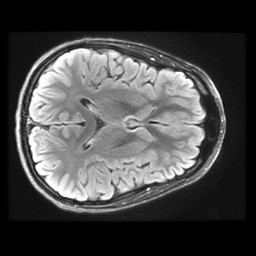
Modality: FLAIR
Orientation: axial
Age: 21
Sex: female
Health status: healthy
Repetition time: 12 s
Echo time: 0.09782 s